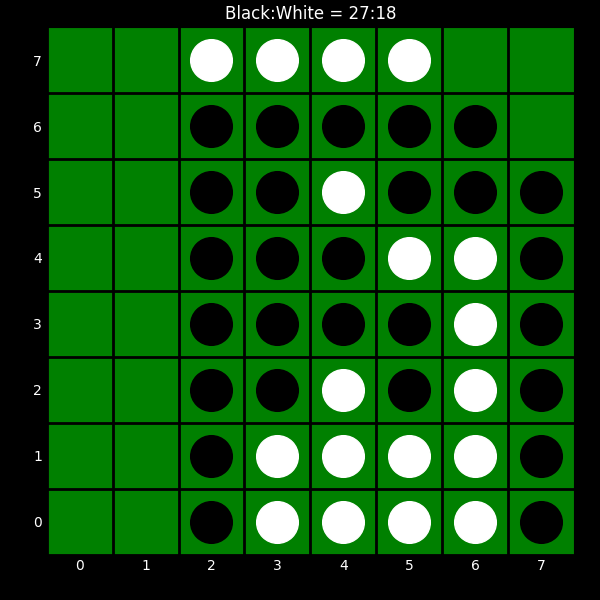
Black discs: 27
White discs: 18